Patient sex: F
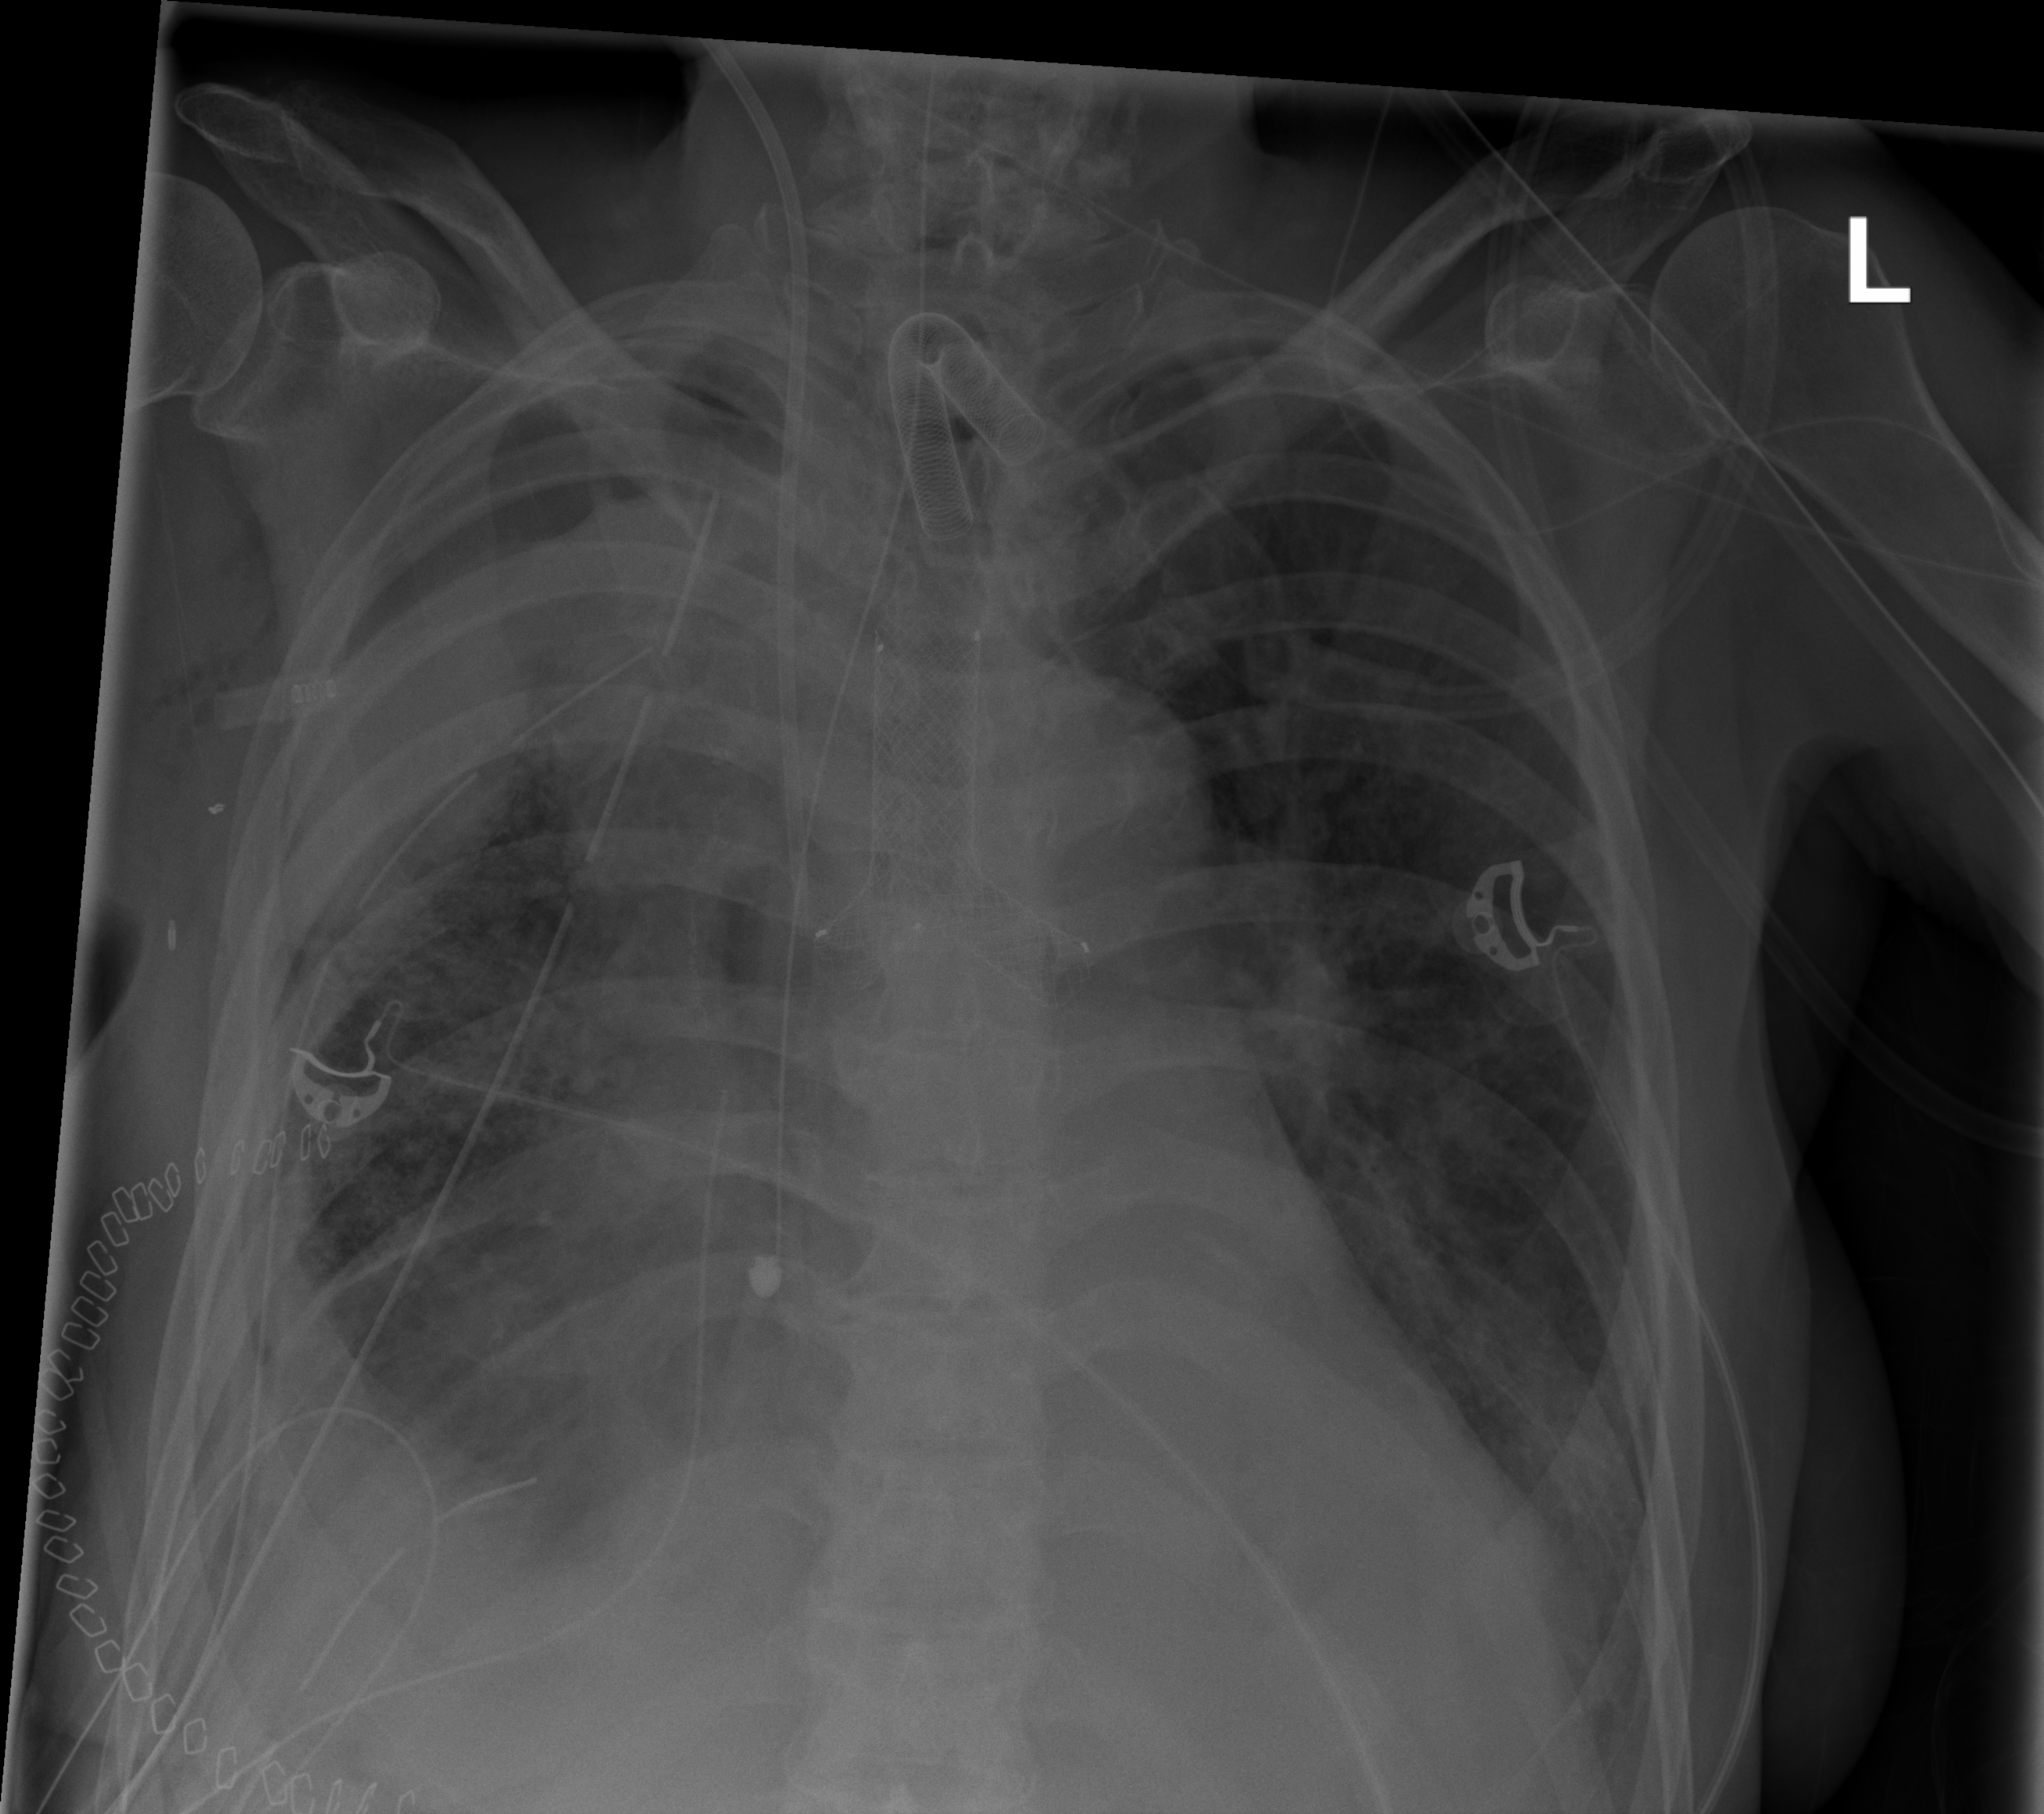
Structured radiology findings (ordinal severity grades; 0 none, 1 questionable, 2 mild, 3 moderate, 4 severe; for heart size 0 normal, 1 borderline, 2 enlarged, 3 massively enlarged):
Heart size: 2
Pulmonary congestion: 0
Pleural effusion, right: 3
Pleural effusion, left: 2
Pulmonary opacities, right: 3
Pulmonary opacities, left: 0
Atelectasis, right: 3
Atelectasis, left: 2